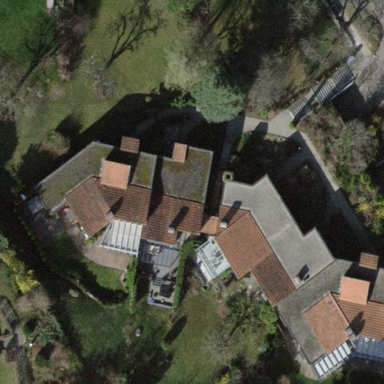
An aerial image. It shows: Terrace building.